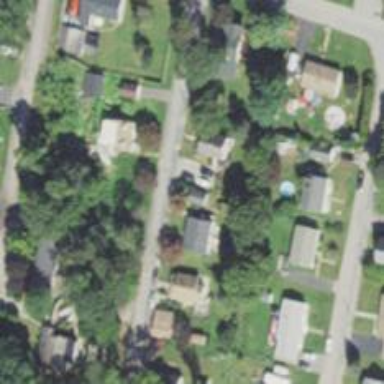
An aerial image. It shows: Residential driveway.